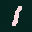
Label: 1